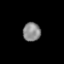
Tissue: prostate
Cell type: Epithelial cells
Senescence score: 0.3411
Nuclear area (px): 331
Mean DAPI intensity: 134.16